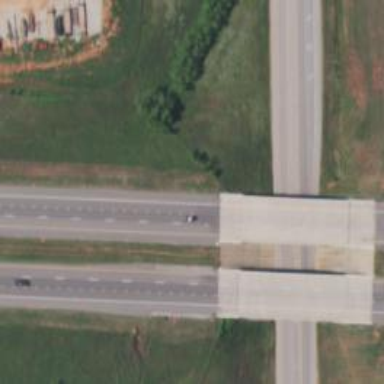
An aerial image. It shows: Asphalt bridge over motorway.